Question: I will like to use a memory mapped file to virtualize opening a file on windows when that file is realy on the internet.
So I create the memory mapped file as:
'''
// data that we write to the file. we will get this a tcp
var data = System.Text.Encoding.UTF8.GetBytes("Hello World");
var fileStream = new FileStream("SomeFile.txt", FileMode.Create);
using (MemoryMappedFile memoryMapped = MemoryMappedFile.CreateFromFile(fileStream, "MapName", 1024,
MemoryMappedFileAccess.ReadWrite, new MemoryMappedFileSecurity(), HandleInheritability.Inheritable, true))
{
var viewStream = memoryMapped.CreateViewStream();
viewStream.Write(data, 0, data.Length); // write hello world
}
'''

Note how I was able to open the file () but the moment I tried saving changes I was not able. How could I enable saving changes to that file and be just changing the content in memory of the memory mapped file without actually trying to save anything to disk.
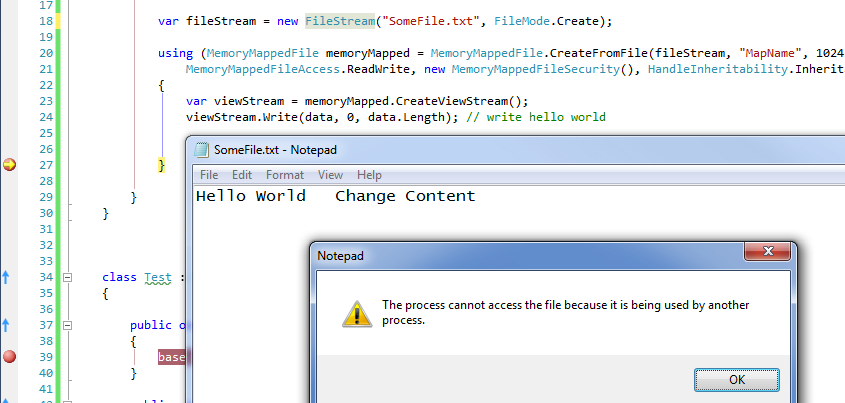
Answer: You need to specify the sharing mode when creating the file stream.
'''
var fileStream =
new FileStream("SomeFile.txt", FileMode.Create,
FileAccess.ReadWrite, FileShare.ReadWrite);
'''
Also, you need to dispose of your FileStream when done, e.g. with a statement.
It worked just fine for me. Using Notepad I had to manually re-open the file, but I could update it while Notepad had it open (Notepad just did not check for external modifications).
Side note: The code writes a bunch of NUL (0x00) bytes to the end of the file. You'll probably want to look into that.
Here's the exact code I used (note the local path to C:\Temp. Change if needed):
'''
static private void WriteMMF()
{
// data that we write to the file. we will get this a tcp
var data = System.Text.Encoding.UTF8.GetBytes("Hello World 2");
using (var fileStream = new FileStream(@"C:\Temp\SomeFile.txt", FileMode.Create, FileAccess.ReadWrite, FileShare.ReadWrite))
using (MemoryMappedFile memoryMapped = MemoryMappedFile.CreateFromFile(fileStream, "MapName", 1024,
MemoryMappedFileAccess.ReadWrite, new MemoryMappedFileSecurity(), HandleInheritability.Inheritable, true))
{
var viewStream = memoryMapped.CreateViewStream();
viewStream.Write(data, 0, data.Length); // write hello world
}
}
static void Main(string[] args)
{
Console.WriteLine("Writing MMF");
WriteMMF();
Console.WriteLine("Done. Press a key.");
var ch = Console.ReadKey();
return;
}
'''